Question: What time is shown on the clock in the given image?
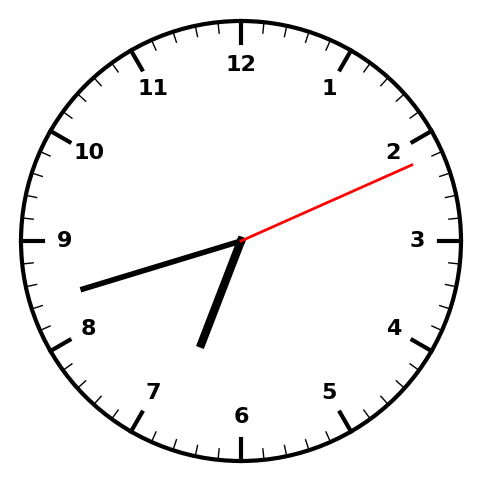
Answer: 06:42:11